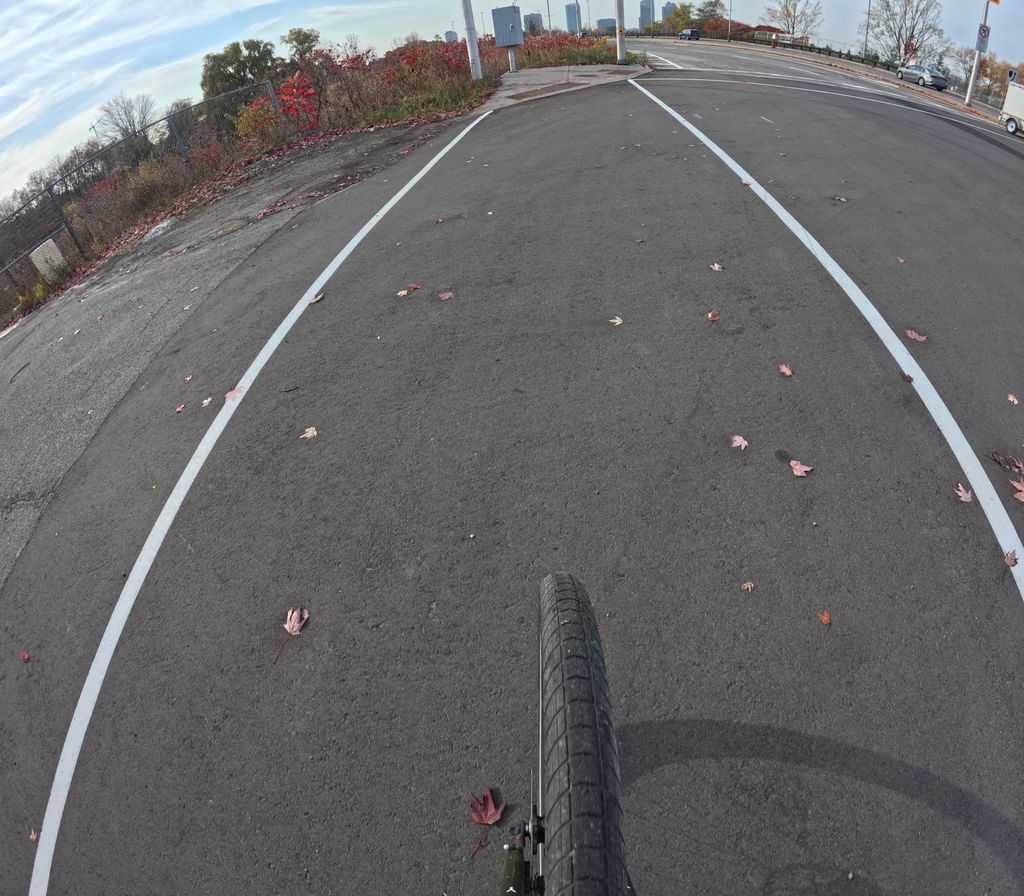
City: ottawa-gatineau